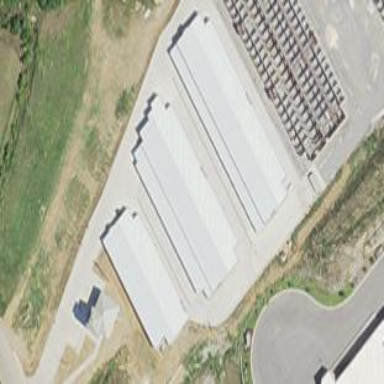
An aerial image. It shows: Storage rental shop located in building.